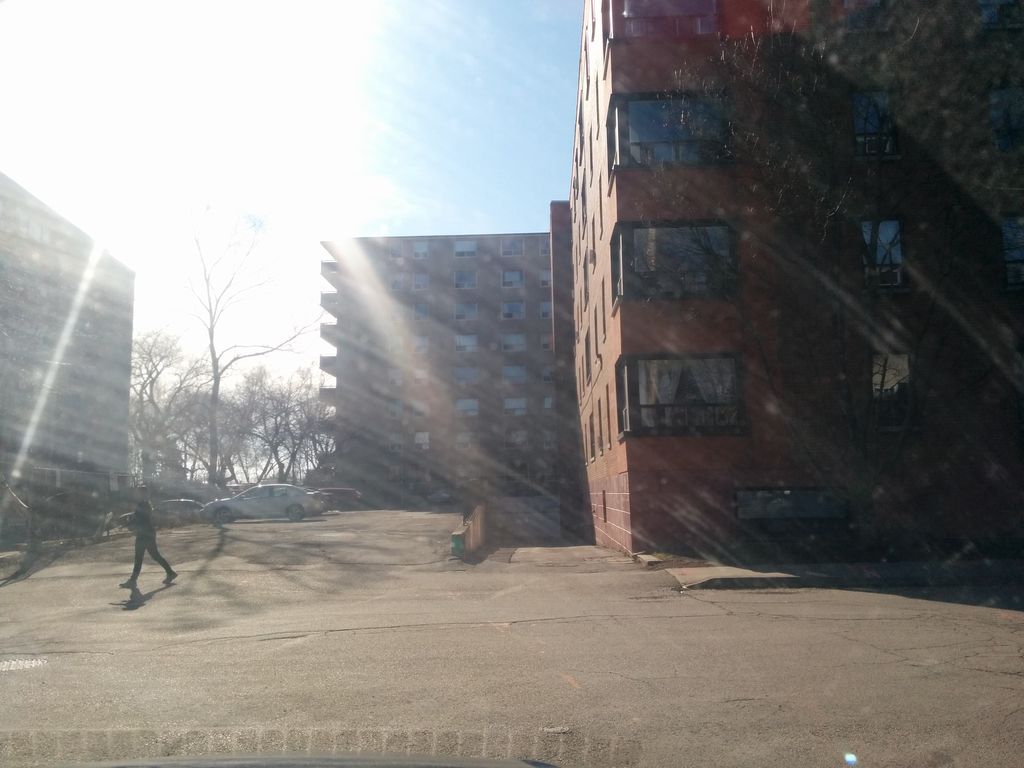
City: toronto